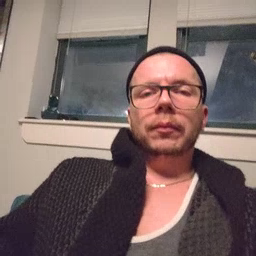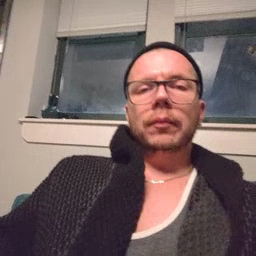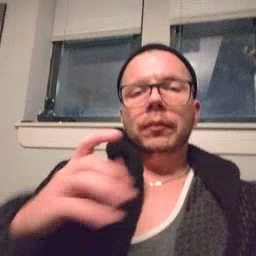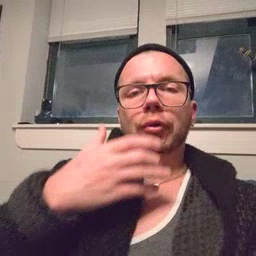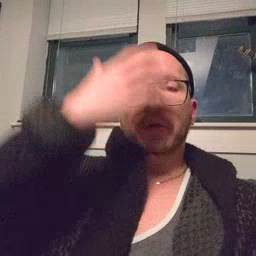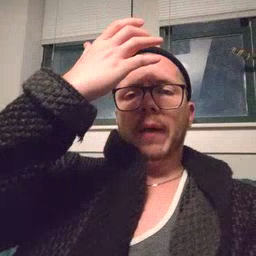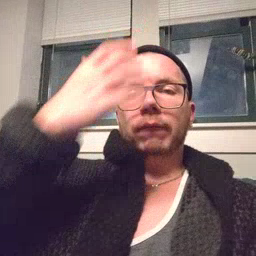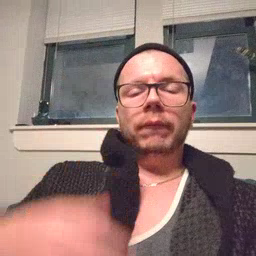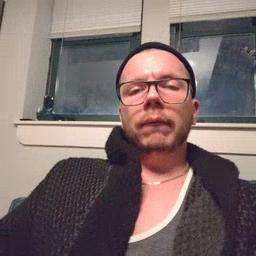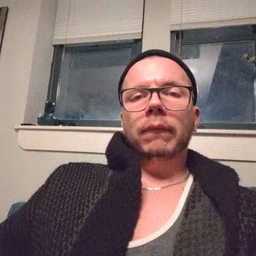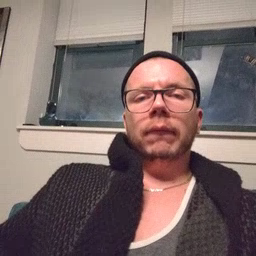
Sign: giraffe